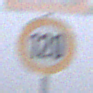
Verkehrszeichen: Geschwindigkeit120
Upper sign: FlugbetriebRechts
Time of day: MorningAfternoon
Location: Outdoor (RoadRail)
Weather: Overcast
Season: NotSpecified
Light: Natural